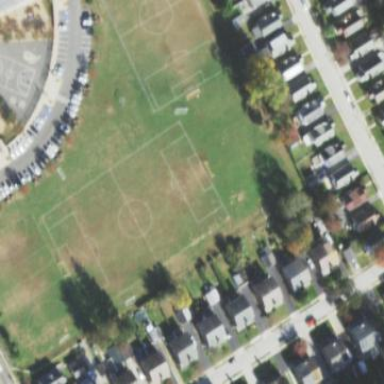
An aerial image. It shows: Soccer pitch for leisureland activities.